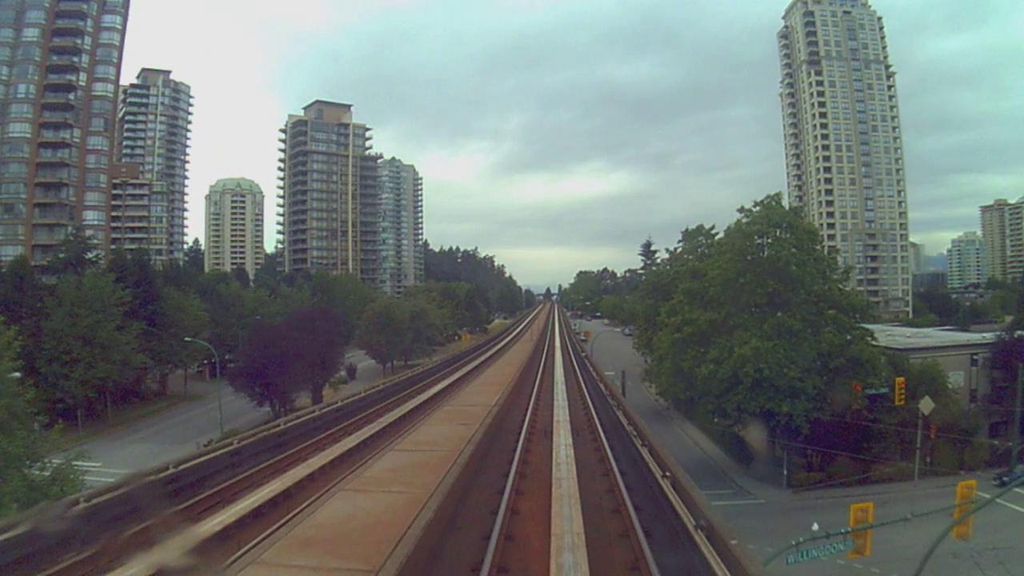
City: vancouver